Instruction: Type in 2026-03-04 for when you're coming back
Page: home
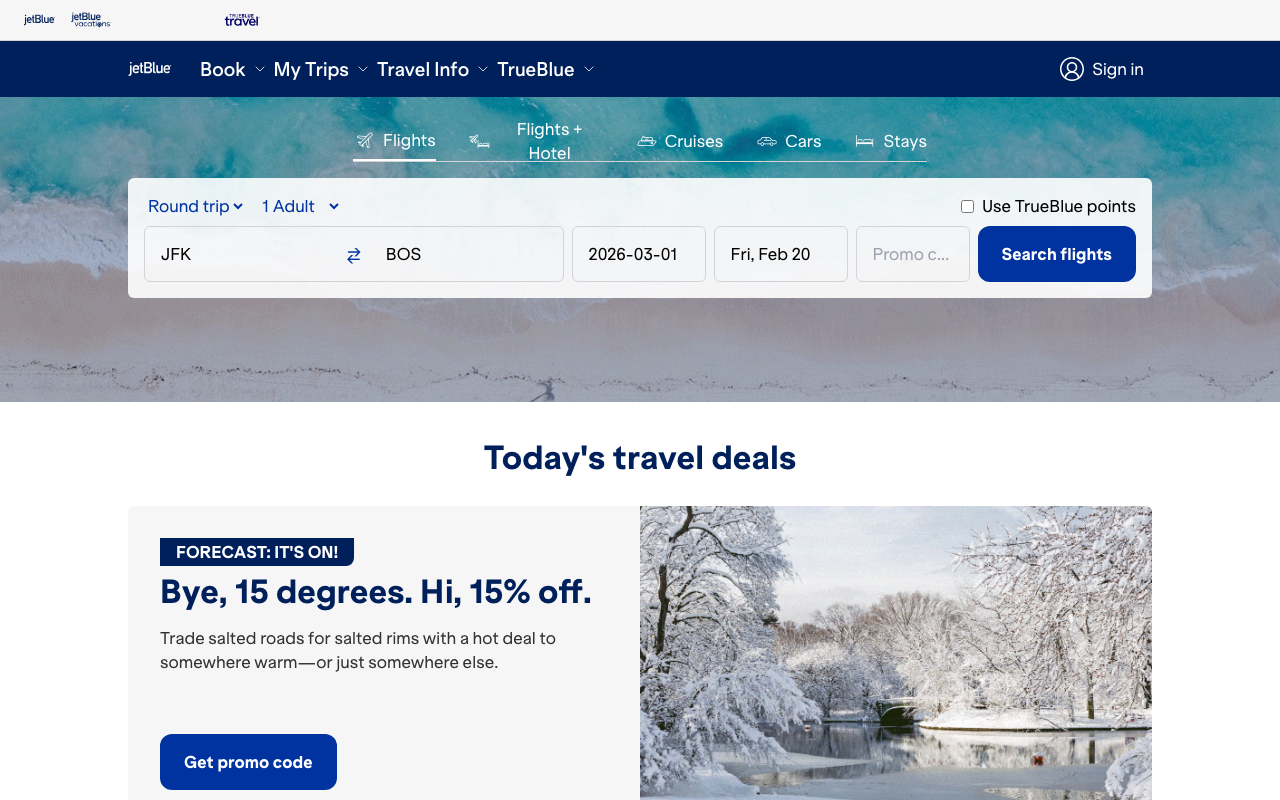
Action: type